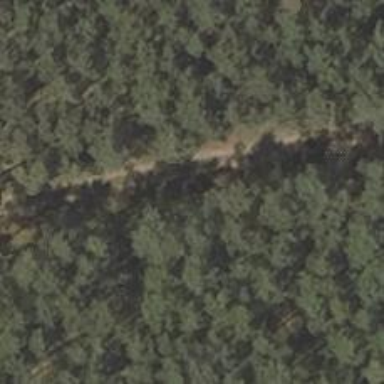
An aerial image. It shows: Sandy track road with grade3 tracktype.